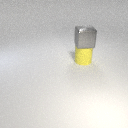
large yellow rubber cylinder below large gray metal cube